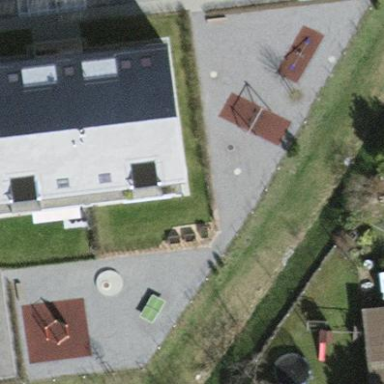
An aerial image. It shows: Playground area for leisure land.